Field crop: tomato
Growth stage: 2
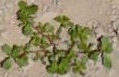
Species: portulaca